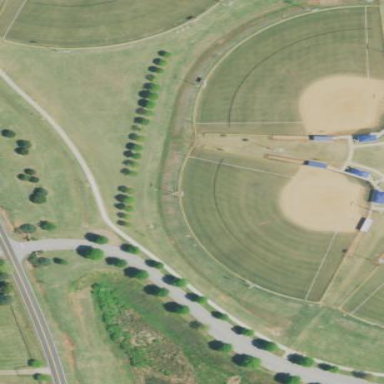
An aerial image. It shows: Baseball pitch with outfield fence and safety net.